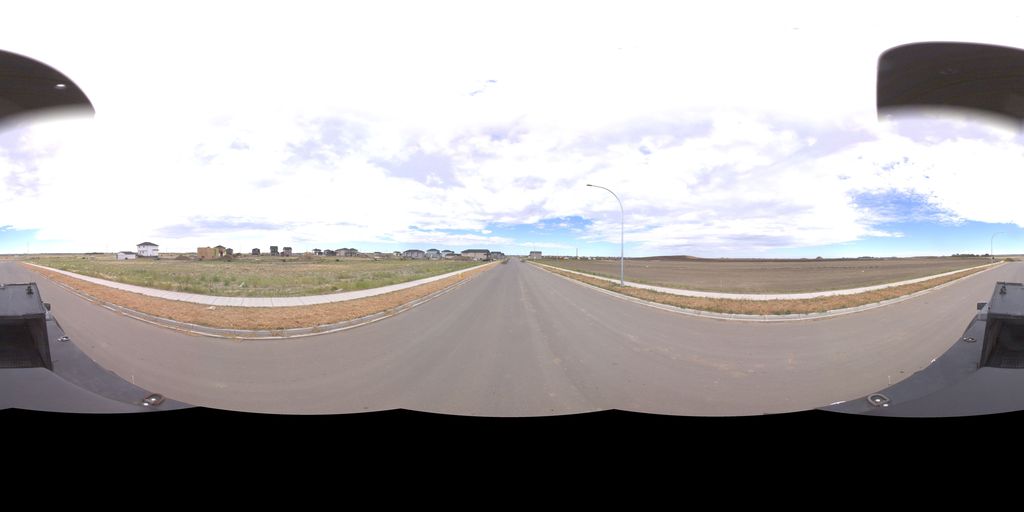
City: saskatoon